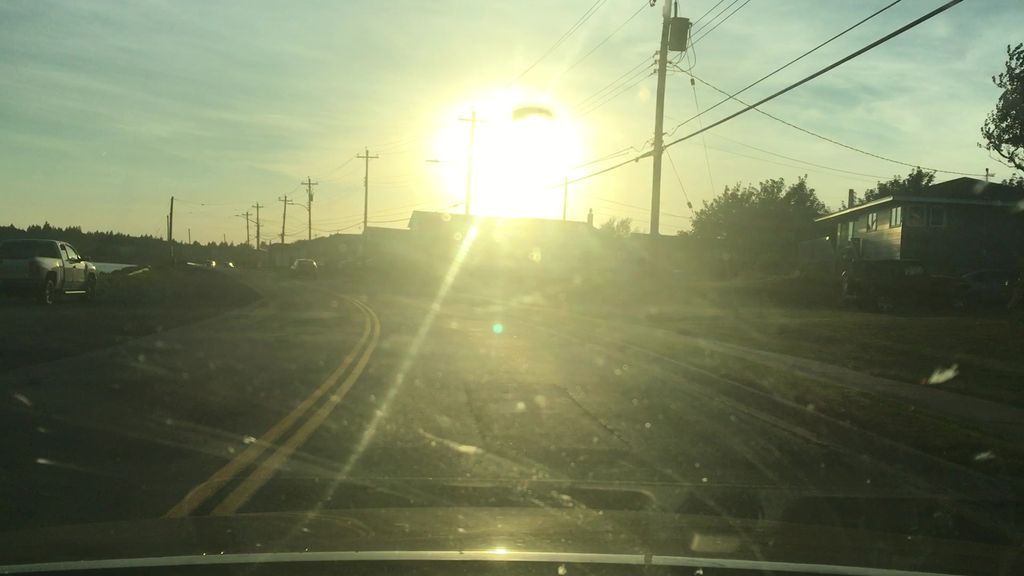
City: halifax